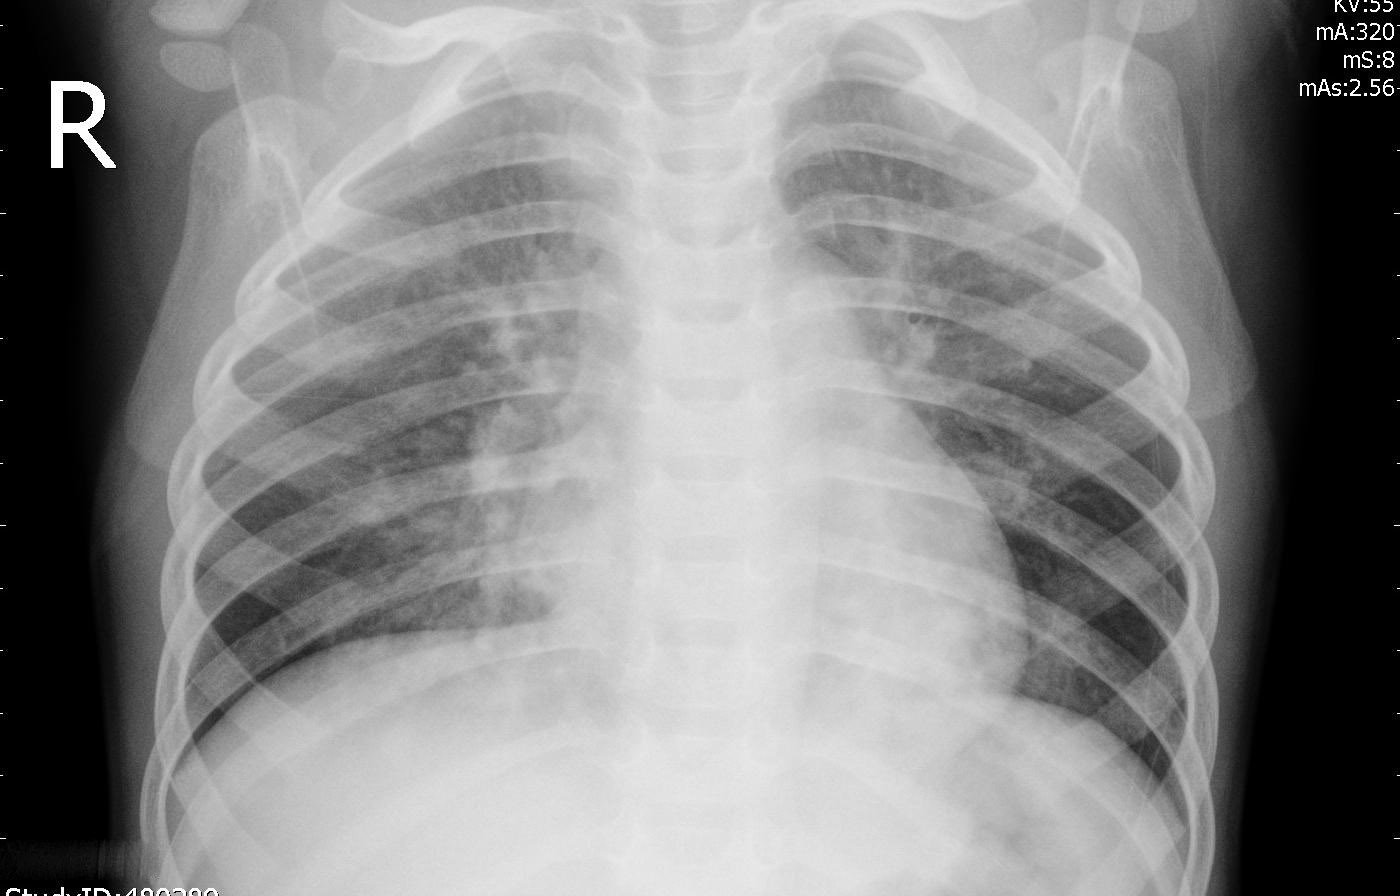
Diagnosis: PNEUMONIA